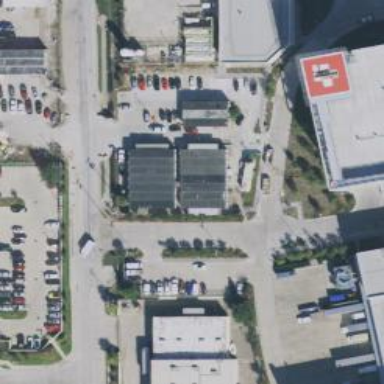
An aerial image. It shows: Parking area with surface.